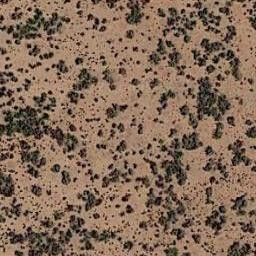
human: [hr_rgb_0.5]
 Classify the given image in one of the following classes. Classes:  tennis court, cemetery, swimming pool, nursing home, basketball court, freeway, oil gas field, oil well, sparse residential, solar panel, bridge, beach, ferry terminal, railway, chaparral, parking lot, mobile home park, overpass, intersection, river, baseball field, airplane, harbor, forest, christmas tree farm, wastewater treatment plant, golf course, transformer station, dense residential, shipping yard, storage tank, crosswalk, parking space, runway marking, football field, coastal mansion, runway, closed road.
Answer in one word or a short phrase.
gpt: chaparral